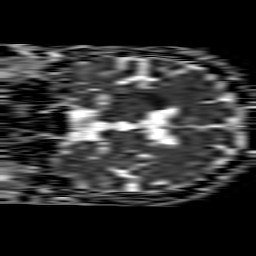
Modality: ADC
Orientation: coronal
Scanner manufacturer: philips
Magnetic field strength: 1.5 T
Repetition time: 4.246 s
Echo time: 0.1086 s